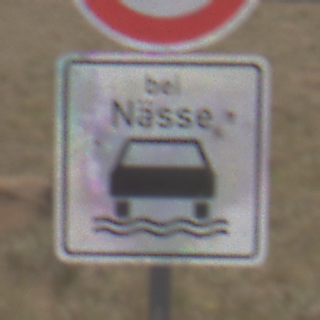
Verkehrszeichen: BeiNaesse
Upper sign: Geschwindigkeit80
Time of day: Midday
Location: Outdoor (Nature)
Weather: PartlyCloudy
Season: NotSpecified
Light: Natural